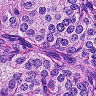
Metastatic tissue present: yes